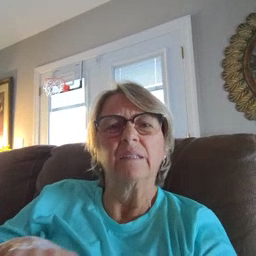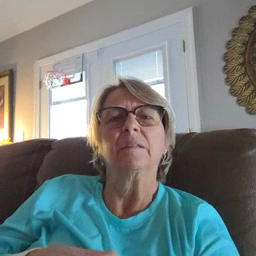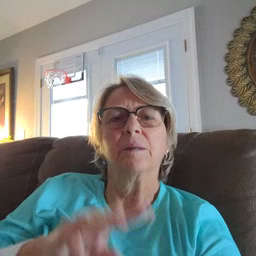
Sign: hot